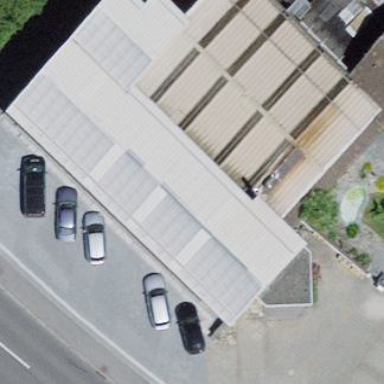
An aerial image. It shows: Industrial building.